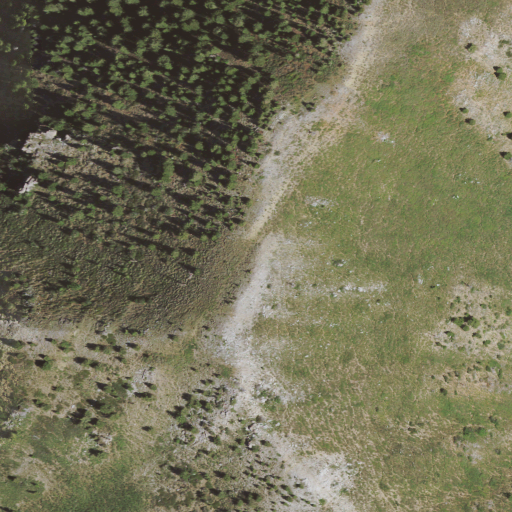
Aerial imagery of mountain in Utah named Durst Mountain containing shrub, evergreen forest, and deciduous forest